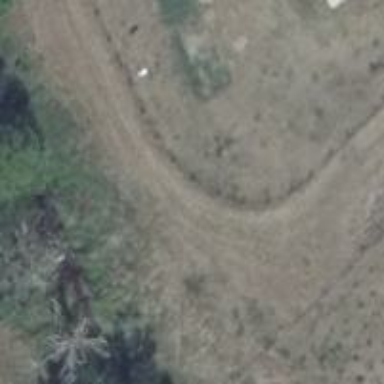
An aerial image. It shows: Grassy track with grade 5 track type.